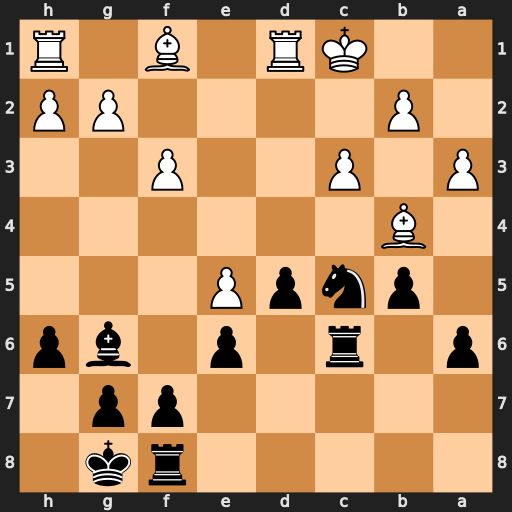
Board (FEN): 5rk1/5pp1/p1r1p1bp/1pnpP3/1B6/P1P2P2/1P4PP/2KR1B1R
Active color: b
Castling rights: -
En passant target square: -
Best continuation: Nb3#